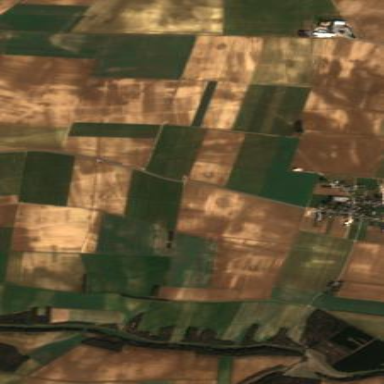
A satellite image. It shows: Farmland with wheat crops growing.